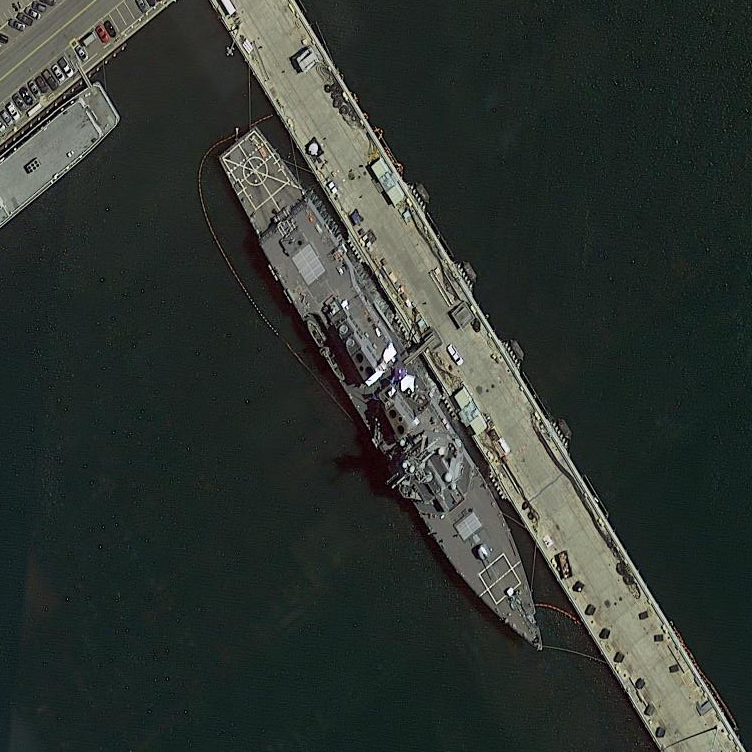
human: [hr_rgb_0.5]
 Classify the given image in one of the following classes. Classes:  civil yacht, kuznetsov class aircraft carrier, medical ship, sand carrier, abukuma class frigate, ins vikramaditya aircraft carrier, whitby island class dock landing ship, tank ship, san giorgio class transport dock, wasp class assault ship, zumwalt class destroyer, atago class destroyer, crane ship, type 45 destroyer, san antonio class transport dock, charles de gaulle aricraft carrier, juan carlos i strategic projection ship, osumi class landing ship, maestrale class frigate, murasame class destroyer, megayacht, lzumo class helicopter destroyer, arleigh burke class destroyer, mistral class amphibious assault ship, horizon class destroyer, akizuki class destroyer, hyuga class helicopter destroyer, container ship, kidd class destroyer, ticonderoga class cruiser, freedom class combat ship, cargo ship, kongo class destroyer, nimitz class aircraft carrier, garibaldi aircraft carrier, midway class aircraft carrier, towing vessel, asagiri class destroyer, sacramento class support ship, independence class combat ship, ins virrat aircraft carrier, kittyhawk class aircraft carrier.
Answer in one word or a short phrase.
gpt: Arleigh Burke class destroyer